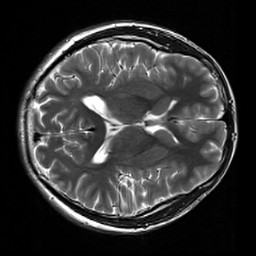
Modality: T2w
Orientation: axial
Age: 21
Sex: male
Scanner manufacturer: siemens
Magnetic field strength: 3 T
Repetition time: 7 s
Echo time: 0.09 s